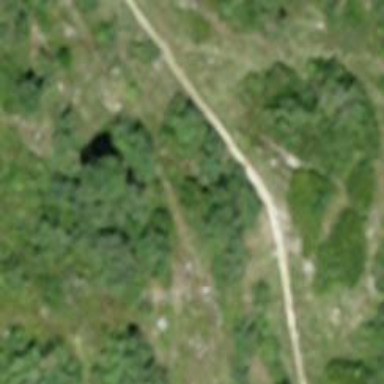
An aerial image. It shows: Path.